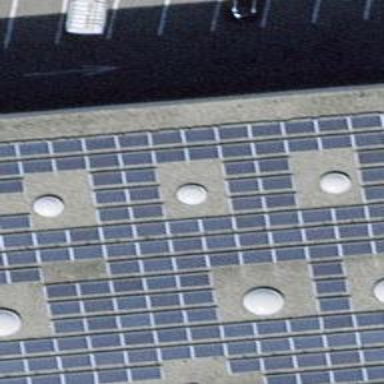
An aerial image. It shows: Solar photovoltaic panel generator located on rooftop.